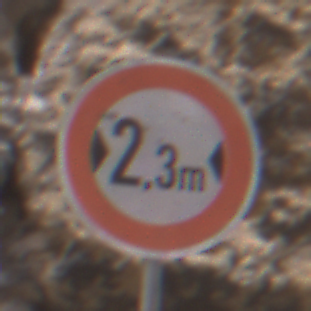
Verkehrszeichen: TatsaechlicheBreite2Komma3
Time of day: Midday
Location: Outdoor (Urban)
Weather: PartlyCloudy
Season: NotSpecified
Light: Natural